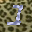
Label: 1